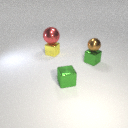
small yellow metal cube to the left of small green metal cube